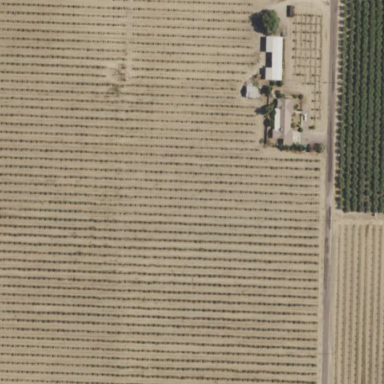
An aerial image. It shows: Vineyard.